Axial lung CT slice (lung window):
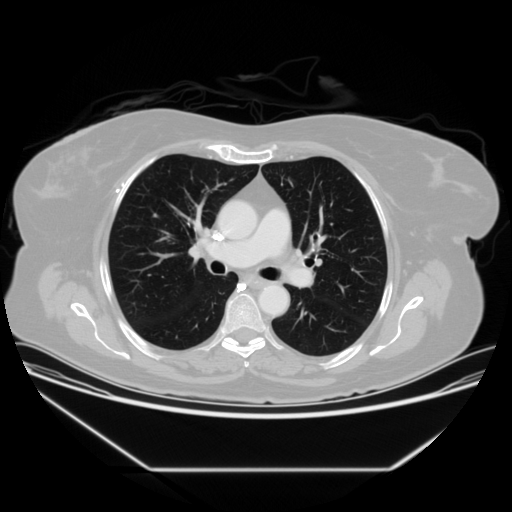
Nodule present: no